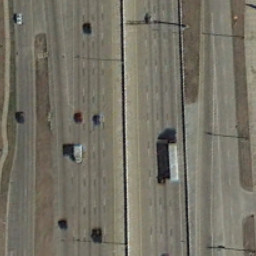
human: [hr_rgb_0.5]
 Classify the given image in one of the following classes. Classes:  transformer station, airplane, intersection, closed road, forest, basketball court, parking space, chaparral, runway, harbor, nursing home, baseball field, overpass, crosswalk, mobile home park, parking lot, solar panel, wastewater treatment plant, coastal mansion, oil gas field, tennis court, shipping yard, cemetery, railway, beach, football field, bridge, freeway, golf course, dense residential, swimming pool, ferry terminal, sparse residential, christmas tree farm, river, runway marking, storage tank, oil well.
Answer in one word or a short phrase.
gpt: freeway